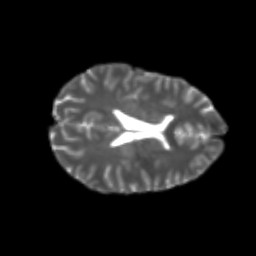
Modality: T2w
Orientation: axial
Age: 20
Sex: female
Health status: healthy
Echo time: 0.074 s